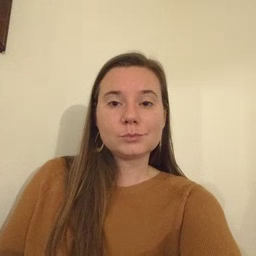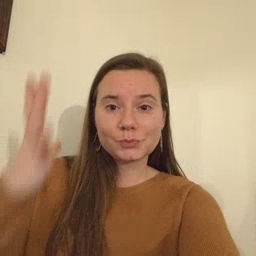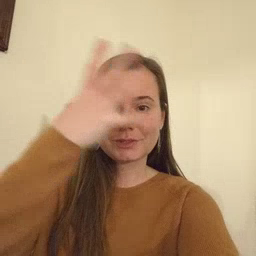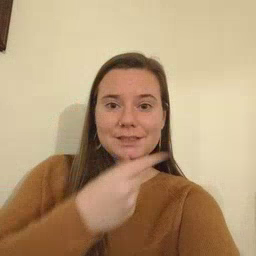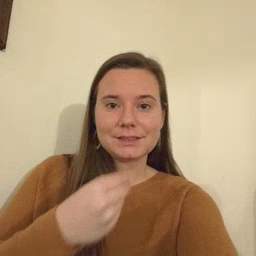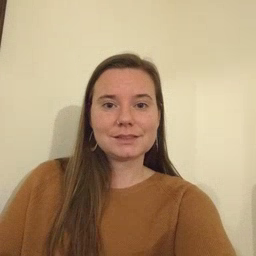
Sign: pretty